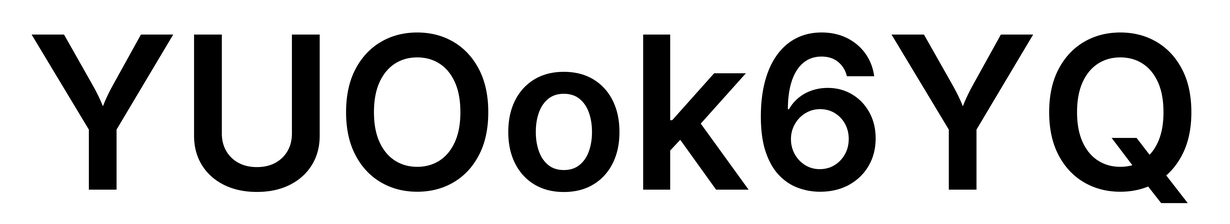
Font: Inter_SemiBold